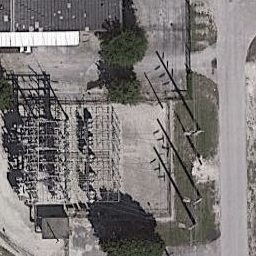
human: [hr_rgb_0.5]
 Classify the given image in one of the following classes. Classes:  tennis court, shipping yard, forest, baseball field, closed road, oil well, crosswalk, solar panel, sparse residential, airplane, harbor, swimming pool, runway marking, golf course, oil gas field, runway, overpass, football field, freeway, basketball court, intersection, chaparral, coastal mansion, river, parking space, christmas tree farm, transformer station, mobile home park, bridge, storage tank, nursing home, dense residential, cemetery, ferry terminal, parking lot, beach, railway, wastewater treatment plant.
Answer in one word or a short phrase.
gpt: transformer station